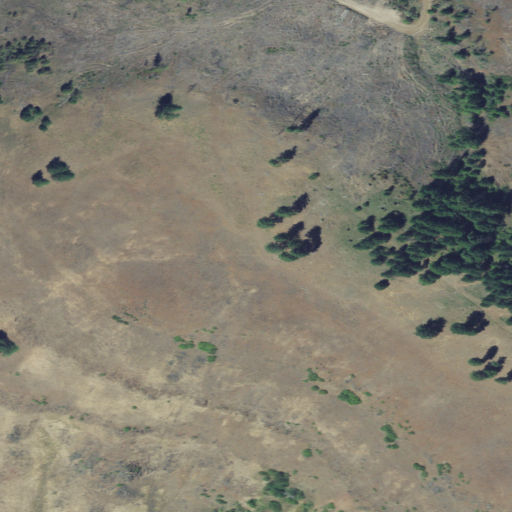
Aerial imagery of cliff(s) in Oregon named Ednas Point containing grassland, evergreen forest, and shrub